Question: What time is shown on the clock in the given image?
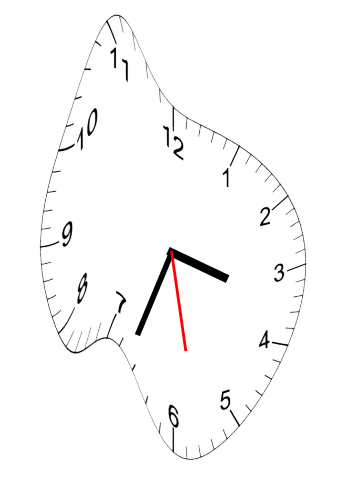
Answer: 03:33:28